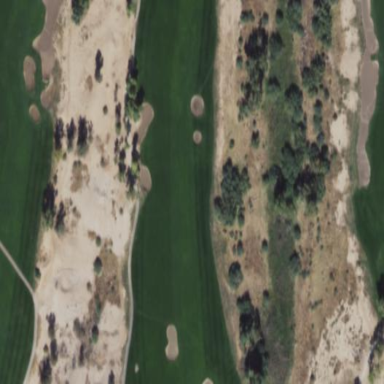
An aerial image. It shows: Area with grass used as rough in golf course.